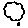
Label: cloud